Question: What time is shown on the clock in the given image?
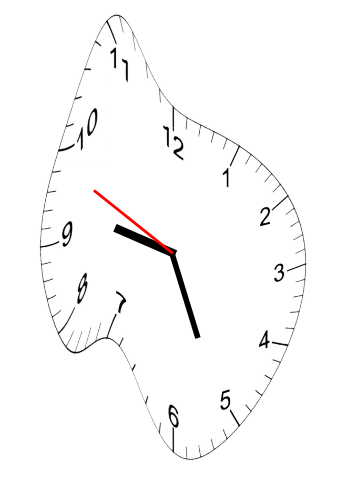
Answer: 09:25:49